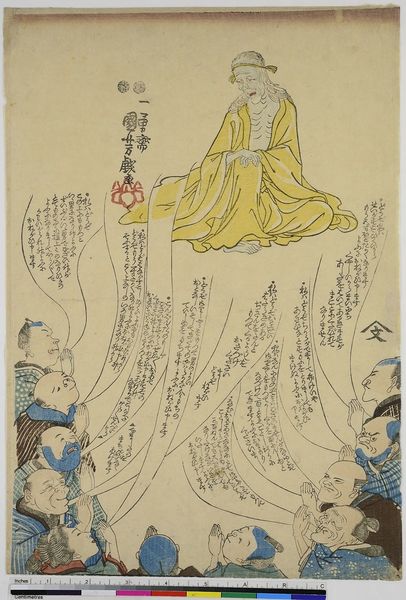
Künstler: Utagawa Kuniyoshi
Standort: Hamburg
Institution: Museum für Kunst und Gewerbe Hamburg
Schlagwörter: blau, mann, gelb, sitzen, frau, frisur, männer, gewand, gewänder, holzschnitt, schrift, papier, rand, schriftzeichen, asien, druckgraphik, druckgrafik, buchstaben, asiatisch, china, zeit, gottheit, anbetung, seele, farbholzschnitt, spruchband, buddhismus, alphabet, hinduismus, sprechblasen, edo, reproduktionen, druckerzeugnisse, praktiken, göttin, jainismus, datsue, bräunung